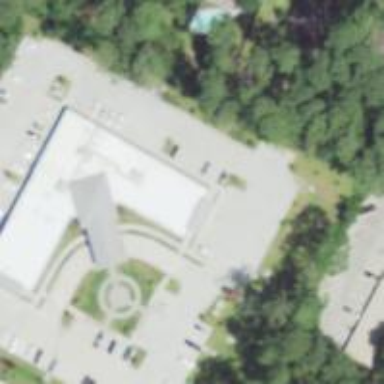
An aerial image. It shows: Clinic building providing healthcare services.